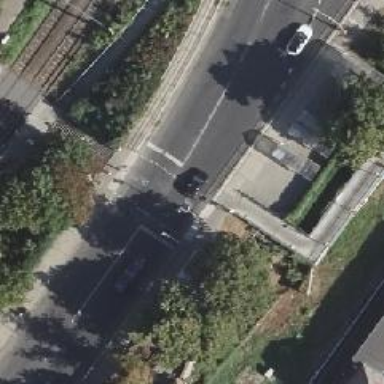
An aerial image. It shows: Road with traffic signals controlling the flow of traffic.